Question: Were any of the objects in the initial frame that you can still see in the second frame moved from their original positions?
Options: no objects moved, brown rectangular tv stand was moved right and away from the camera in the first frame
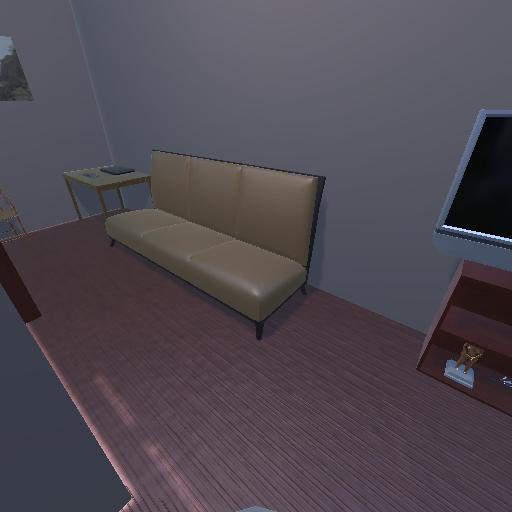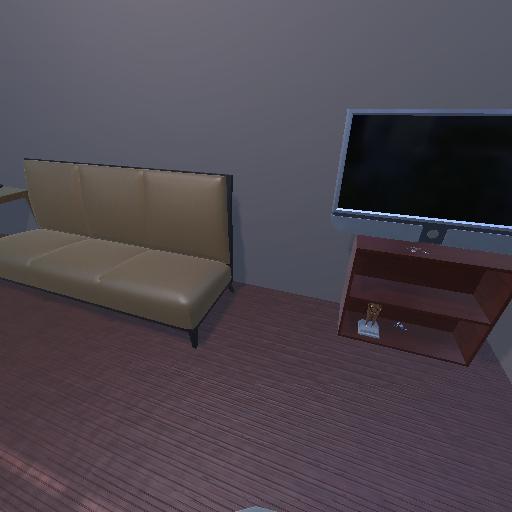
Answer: no objects moved